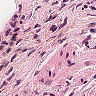
Metastatic tissue present: no